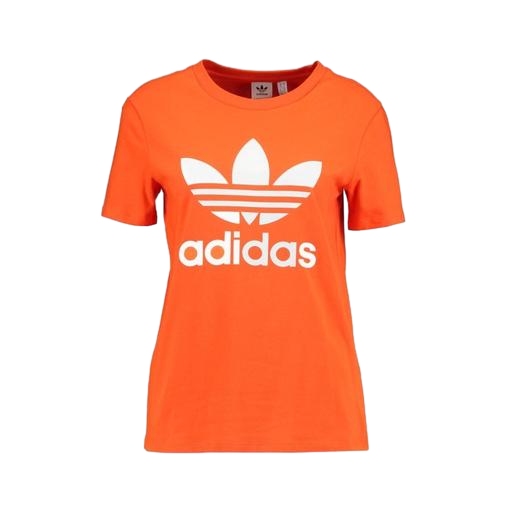
mid t-shirt, classic tee, orange traditional t-shirt, white background